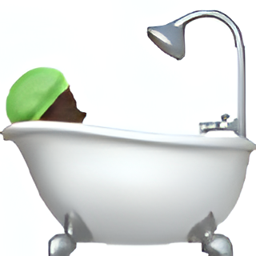
Name: bath
Emoji: 🛀🏿
Group: People & Body
Sub-group: person-resting